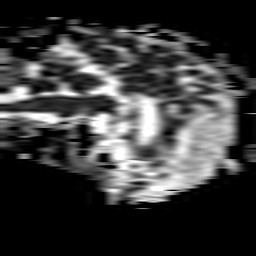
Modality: ADC
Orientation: sagittal
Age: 86
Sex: female
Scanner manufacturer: philips
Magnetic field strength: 3 T
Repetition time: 3.336 s
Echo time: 0.076 s